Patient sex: F
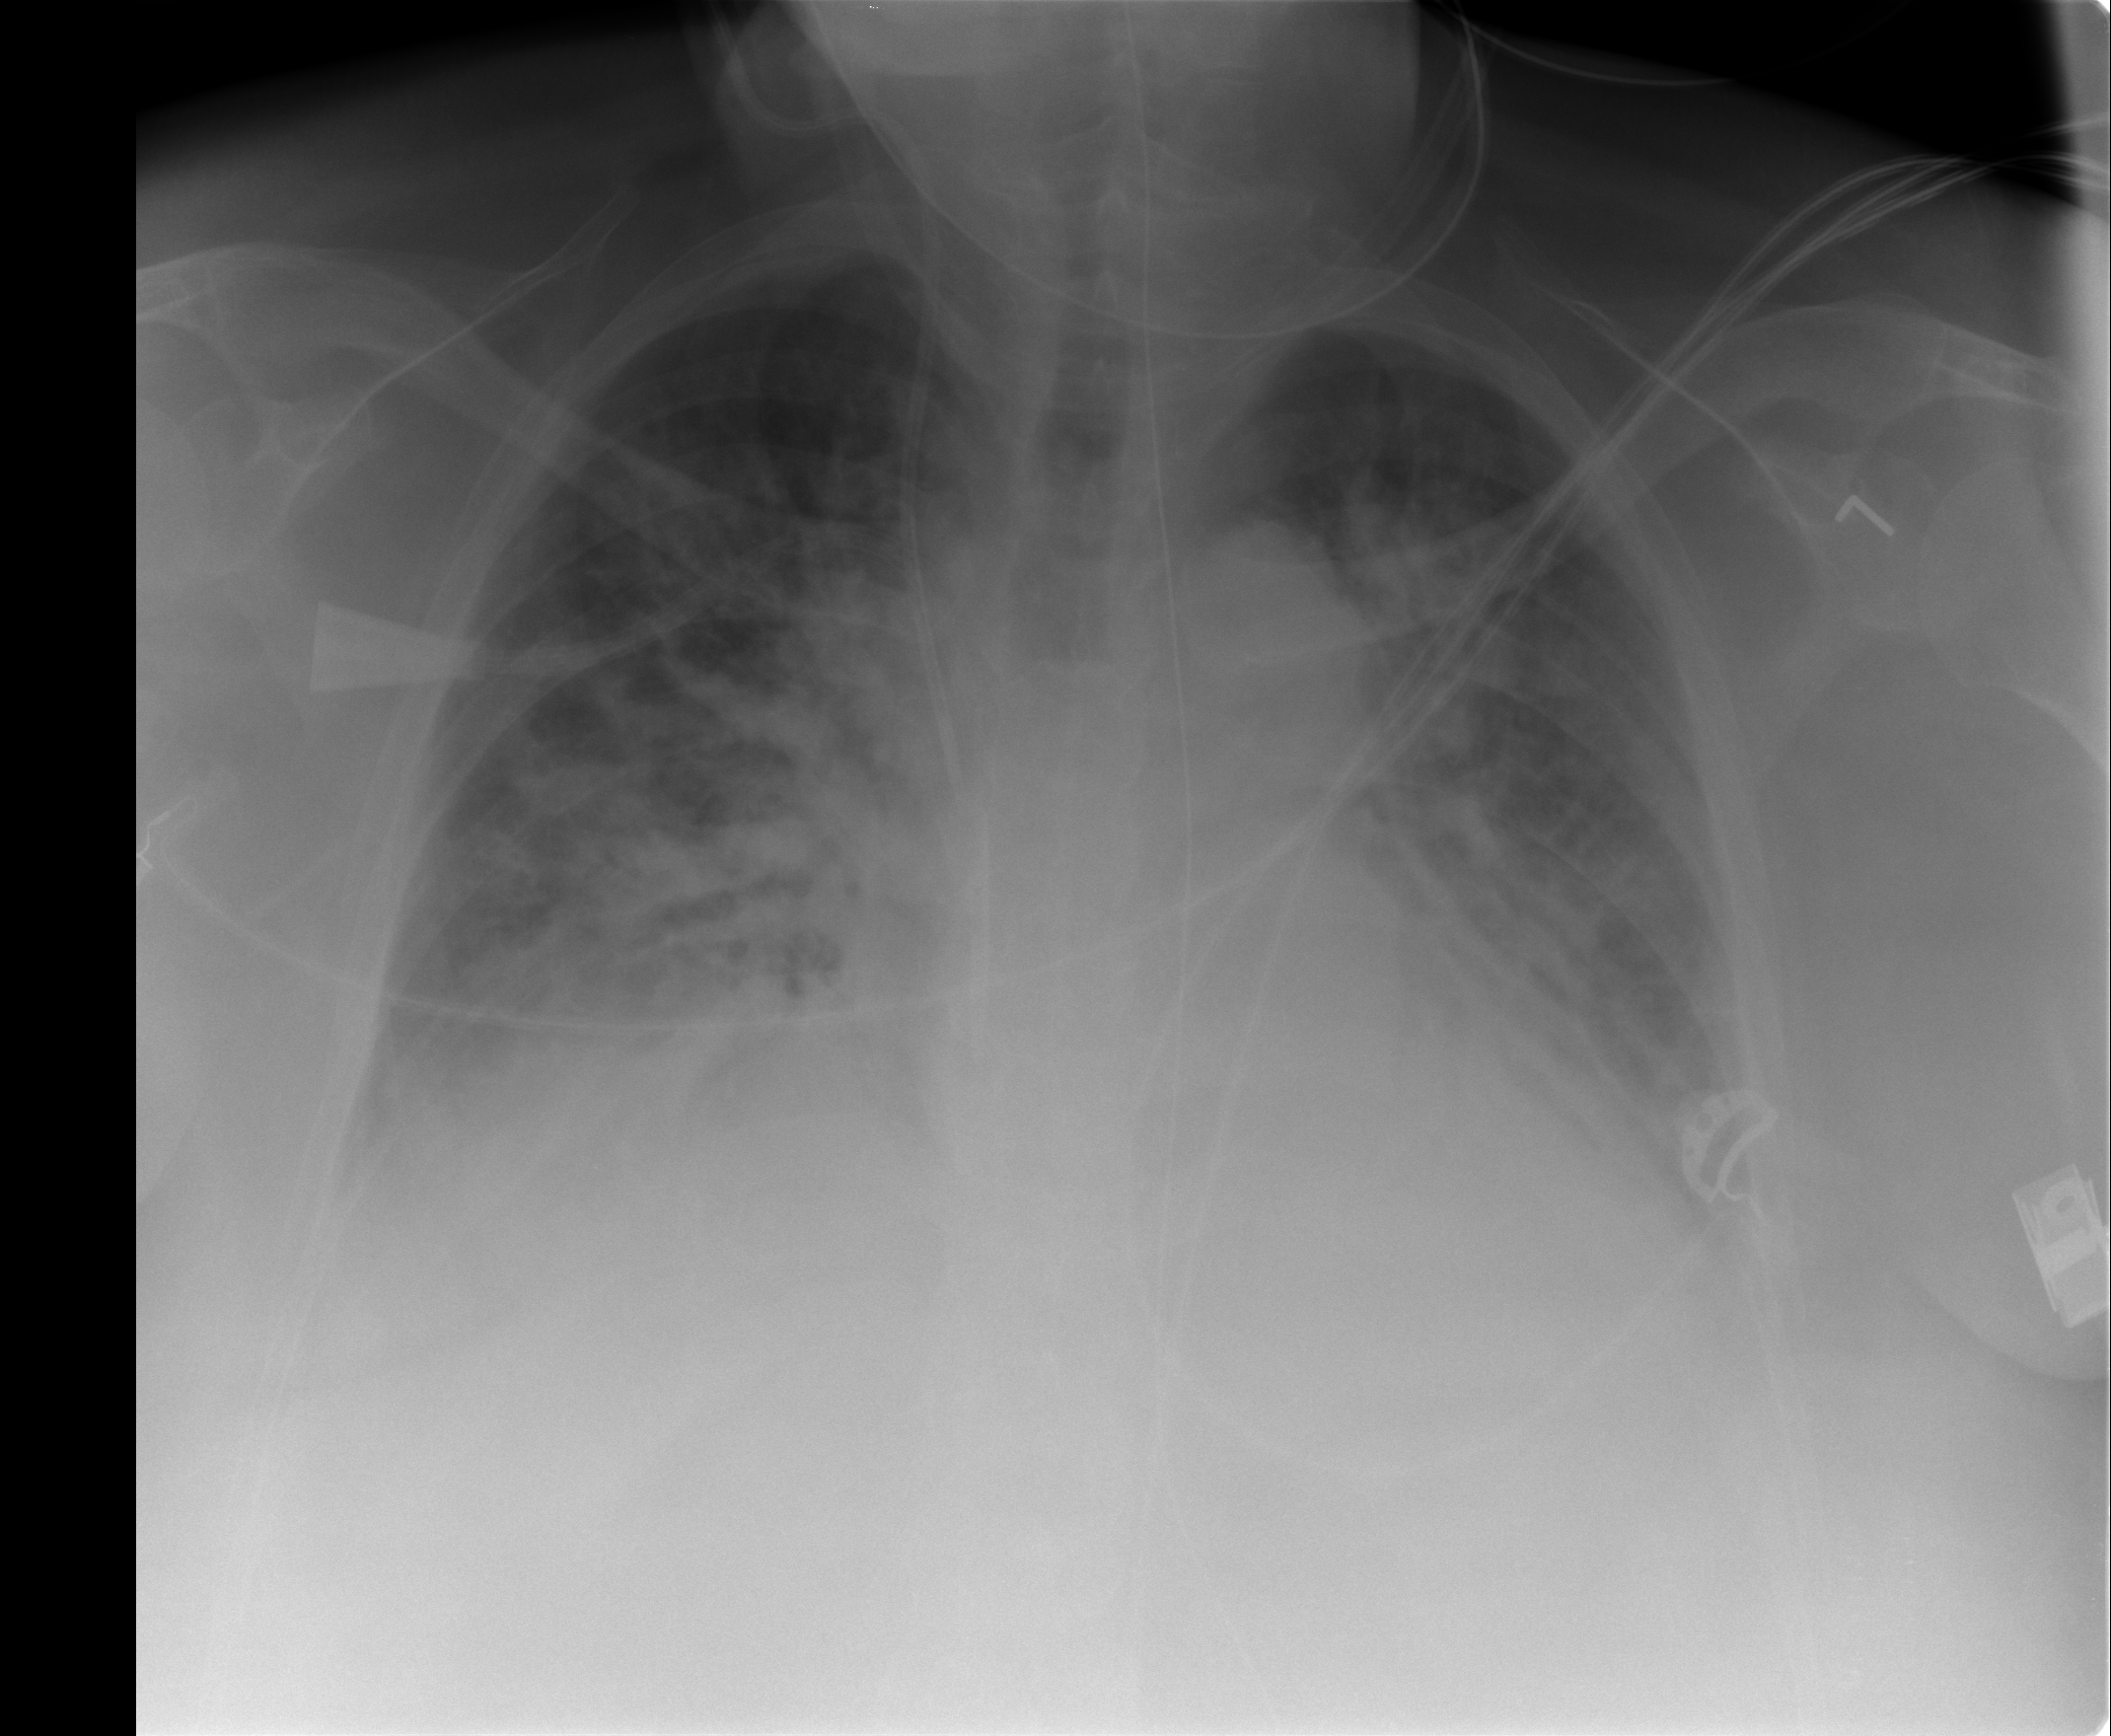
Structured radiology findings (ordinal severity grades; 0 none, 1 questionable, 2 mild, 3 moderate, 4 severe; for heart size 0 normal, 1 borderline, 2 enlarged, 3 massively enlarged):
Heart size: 2
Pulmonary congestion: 3
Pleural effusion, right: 2
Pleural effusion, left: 2
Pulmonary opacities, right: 3
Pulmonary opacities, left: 3
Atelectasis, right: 2
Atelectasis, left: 2